Interaction volume radius: 5 \u00c5
Interaction volume height: 15 \u00c5
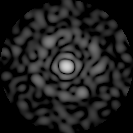
Disorder parameter: 0.8183